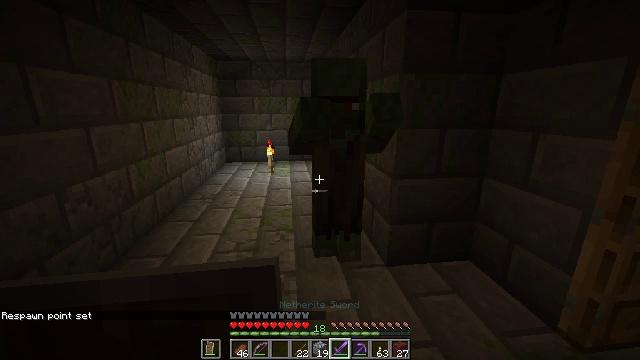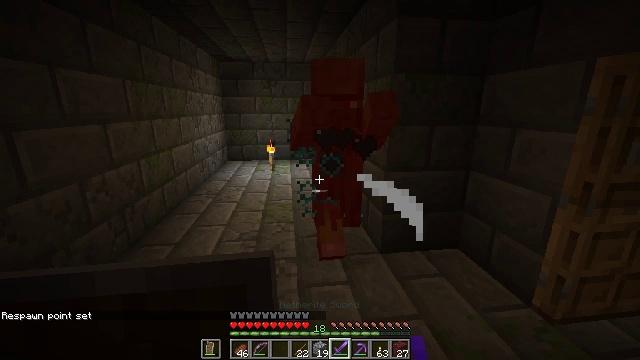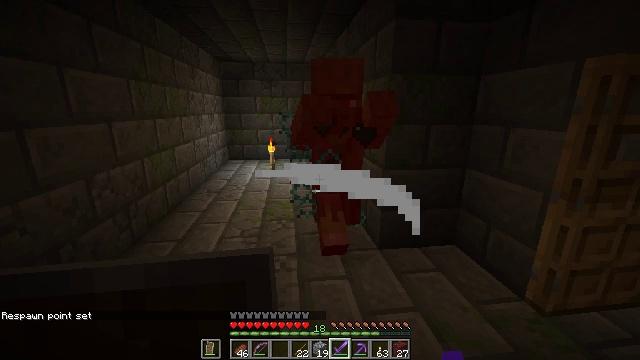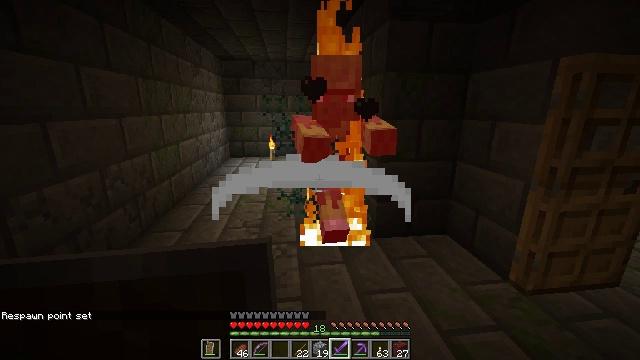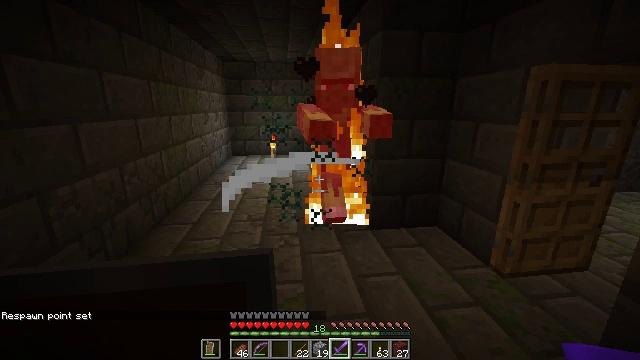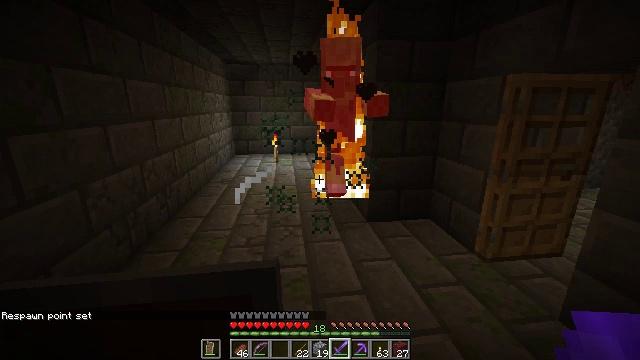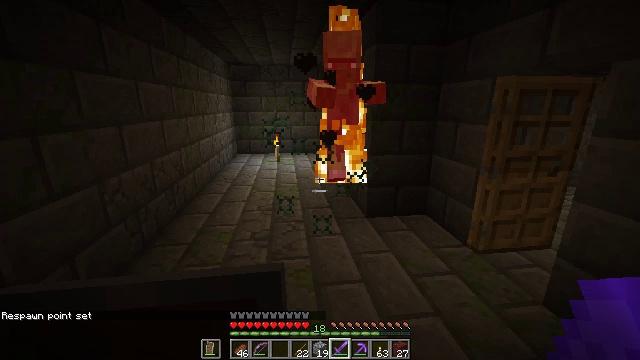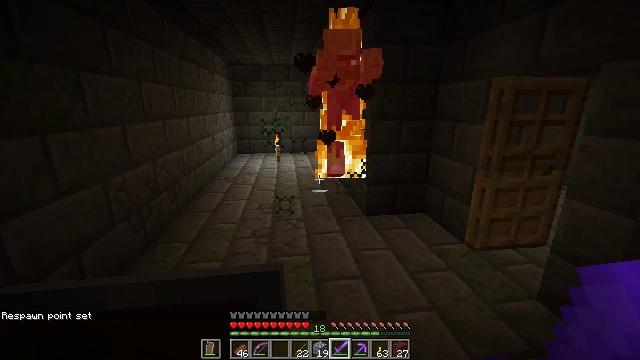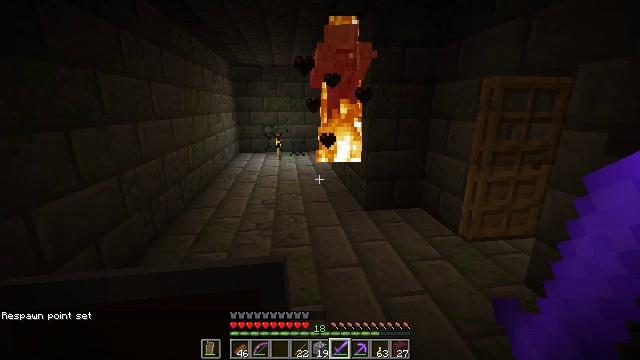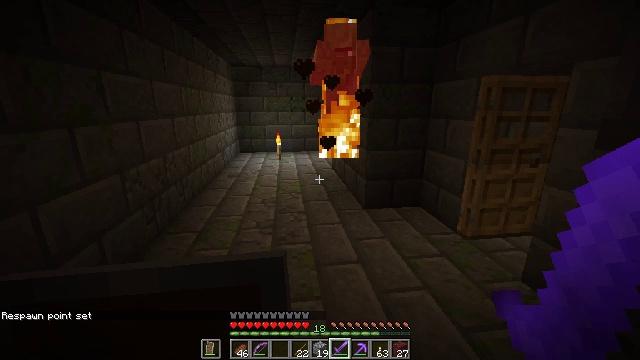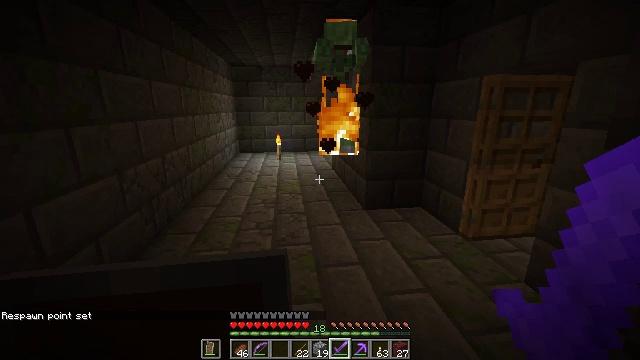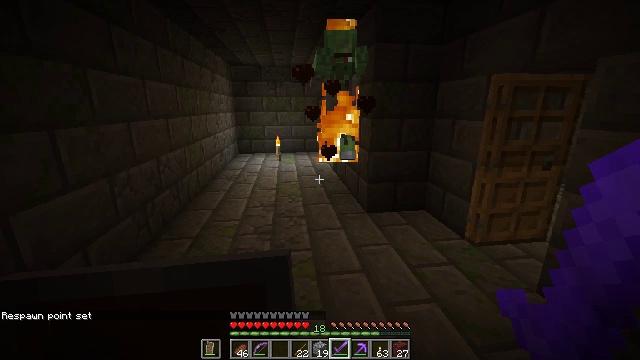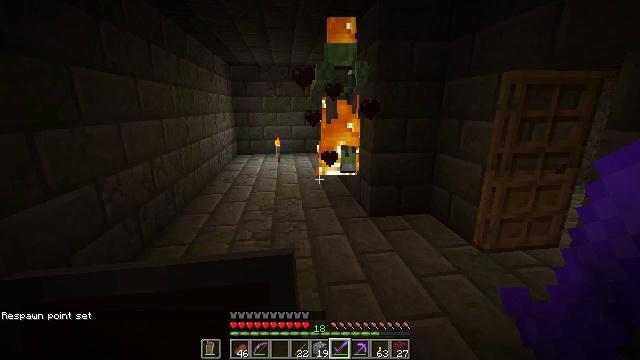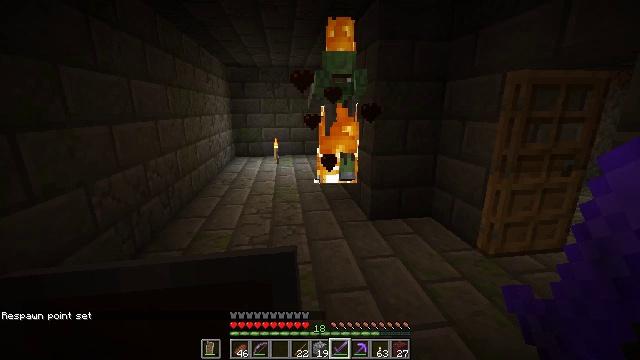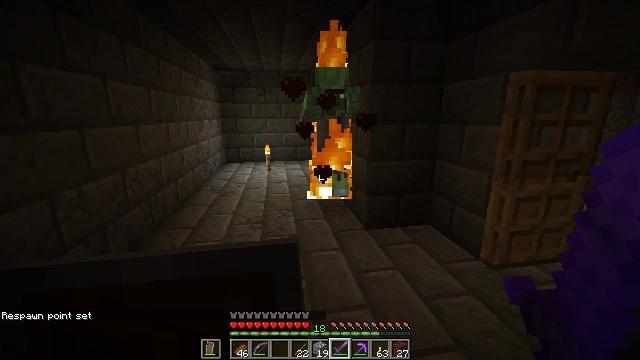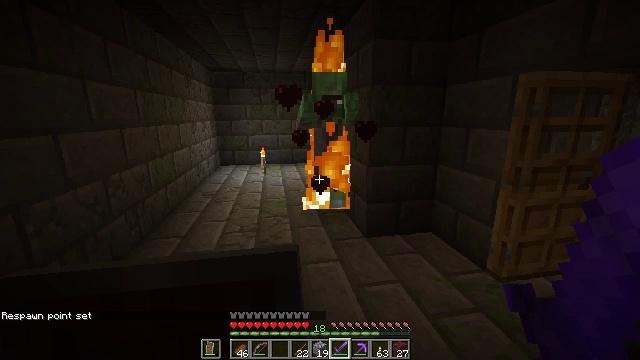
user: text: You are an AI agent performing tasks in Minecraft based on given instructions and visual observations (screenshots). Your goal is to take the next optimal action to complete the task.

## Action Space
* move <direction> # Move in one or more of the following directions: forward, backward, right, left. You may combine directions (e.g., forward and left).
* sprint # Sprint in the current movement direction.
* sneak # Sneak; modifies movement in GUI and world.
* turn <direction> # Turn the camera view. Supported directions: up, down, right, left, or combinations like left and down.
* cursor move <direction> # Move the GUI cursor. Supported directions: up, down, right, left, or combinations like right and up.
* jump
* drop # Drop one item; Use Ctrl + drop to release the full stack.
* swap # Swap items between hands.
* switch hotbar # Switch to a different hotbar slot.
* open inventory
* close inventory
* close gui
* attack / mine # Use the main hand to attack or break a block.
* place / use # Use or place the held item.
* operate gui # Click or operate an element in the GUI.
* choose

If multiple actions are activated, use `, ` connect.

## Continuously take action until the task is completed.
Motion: motion action
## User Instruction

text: Kill a zombie villager.
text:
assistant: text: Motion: move back, attack / mine
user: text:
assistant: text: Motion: move back, attack / mine
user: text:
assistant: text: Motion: move back, attack / mine
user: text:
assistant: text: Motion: move back, attack / mine
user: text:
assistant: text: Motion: move back, attack / mine
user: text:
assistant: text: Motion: move back
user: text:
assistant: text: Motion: no_op
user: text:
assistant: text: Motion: no_op
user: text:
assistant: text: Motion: no_op
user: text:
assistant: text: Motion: move forward
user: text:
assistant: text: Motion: move forward
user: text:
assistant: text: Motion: move forward
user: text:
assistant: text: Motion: move forward
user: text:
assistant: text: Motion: move forward, turn right and up
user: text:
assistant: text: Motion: move forward
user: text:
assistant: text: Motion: move forward
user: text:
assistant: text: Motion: move forward
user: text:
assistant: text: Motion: move forward
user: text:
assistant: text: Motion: no_op
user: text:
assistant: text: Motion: move back
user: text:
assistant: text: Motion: move back, attack / mine
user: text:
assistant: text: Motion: move back, attack / mine
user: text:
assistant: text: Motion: move back, attack / mine
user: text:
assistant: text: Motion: move back, attack / mine
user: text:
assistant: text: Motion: move back, attack / mine
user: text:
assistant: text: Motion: attack / mine